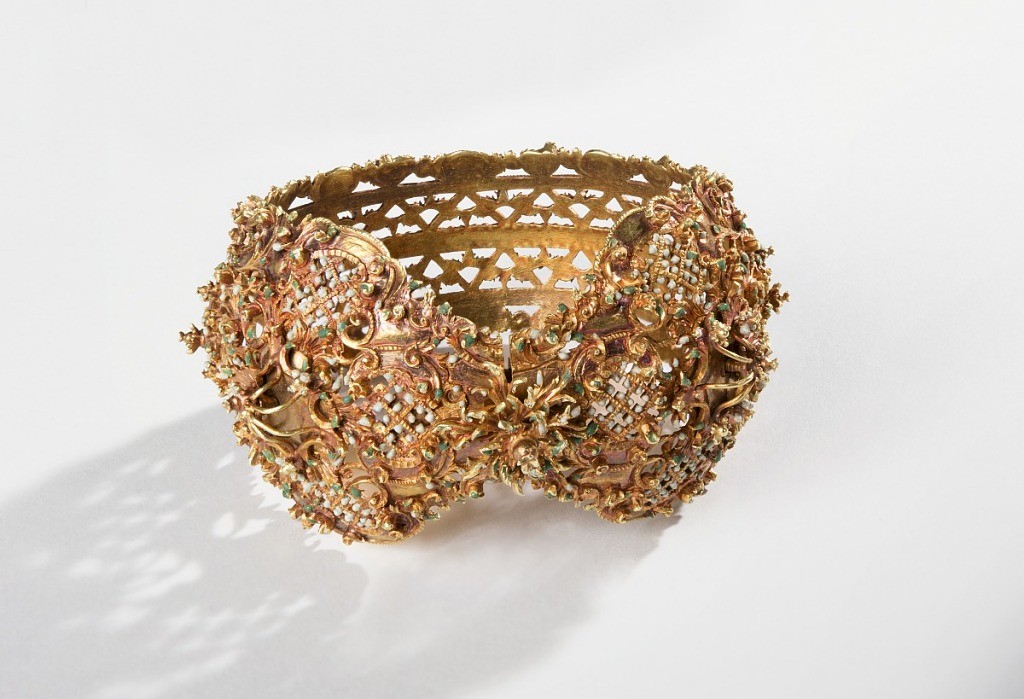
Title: Bracelet
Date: ca. 1850
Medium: Cast, wraught, pierced, chased and partly enameled gold set with stones
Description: Cuff type bracelet, rococo scroll and trellis decoration, the underside with pierced zig-zag bands.